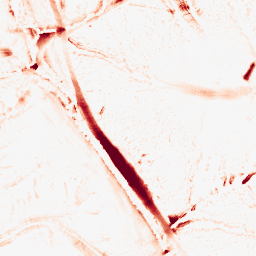
Category: morphological
Decomposition family: morphological
Decomposition parameters: operation: opening
size: 10
Upsampling method: bicubic
Upsampling parameters: scale: 8
Upsampling scale: 8